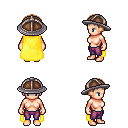
a pixel art fantasy rpg character, female body template, human, light skin, yellow cape, magenta pants, brown plain hairstyle, chain helm, four views (front, back, left, right), 2x2 character sprite sheet, small pixel art, hard edges, no anti-aliasing